七年级 · 度量几何学
(本小题8.0分)

解答题

$a 、 b 、 c$ 在数轴上的位置如图所示.

则:

(1)用 “<、>、 $=$ ” 填空: $a$ $0, c$ $0 ;-a$ $0, a-b$ $0 ;$

(2)化简: $|-a|-|a-b|+|c-a|$.

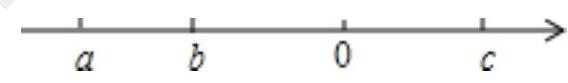
答案: $<>><$
解析: 解：(2)根据 $a 、 b 、 c$ 在数轴上的位置可知, $a<0, b<0, c>0$,

$\therefore-a>0$,

$\because a<0, b<0$ 且 $a<b$,

$\therefore a-b<0$.

故答案为: $<,>,>,<$;

(2) $\because c>a$,

$\therefore c-a>0$,

$\therefore|-a|-|a-b|+|c-a|$

$=-a-(b-a)+c-a$

$=-a-b+a+c-a$

$=c-a-b$.

(1)根据 $a 、 b 、 c$ 在数轴上的位置可知, $a<0, b<0, c>0$, 进一步分析 $-a$ 以及 $a-b$ 的符号即可;

（2)根据绝对值的性质去绝对值符号，然后合并同类项即可.

本题考查了有理数大小比较, 比较有理数大小的方法: 1、数轴法: 在数轴上表示的两个数, 右边的总比左边的数大; 2、正数都大于零, 负数都小于零, 正数大于负数; 3、绝对值法: (1)两个正数比较大小, 绝对值大的数大; 两个负数比较大小, 绝对值大的数反而小.